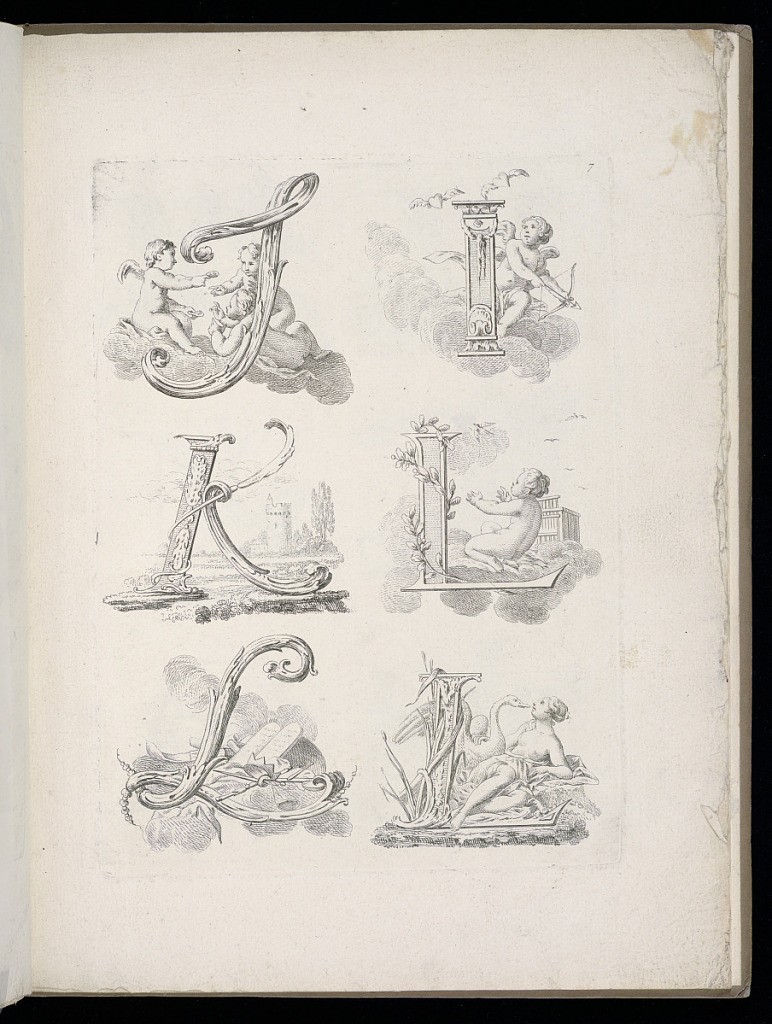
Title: Designs for the Letters J, I, K, L
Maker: Jean Baptiste Piauger, French, active 1760s
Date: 1767
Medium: Etching and engraving on laid paper
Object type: Print
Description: A plate of six designs for the letters ‘J','I', ‘K' and ‘L', from a series of decorative letters, published in Pouget's ‘Dictionnaire des chifres […]'. The plate features six ornamental inhabited letter designs, two per row, featuring putti, mythological characters, Leda and the swan landscapes, clouds, a tower, and tablets, with rococo ornament, acanthus leaves, shell, scrolling foliate, and friezes. The plate is numbered.